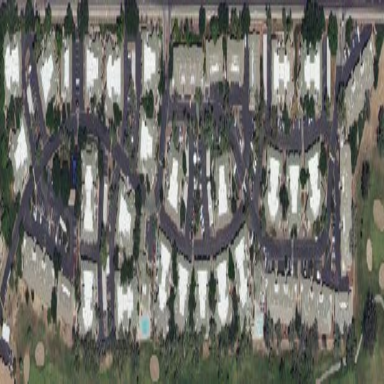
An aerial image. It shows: Residential area with apartments.